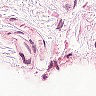
Metastatic tissue present: no